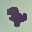
Label: 7